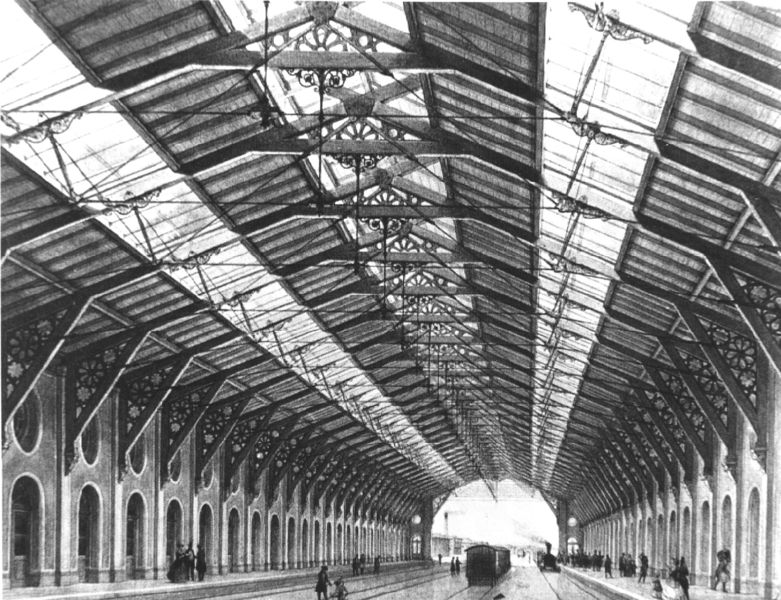
Titel: Einsteighalle des Münchner Ostbahnhofs
Künstler: Heinrich von Hügel
Standort: Nürnberg.
Institution: Verkehrsarchiv im Verkehrsmuseum
Schlagwörter: dunkel, gemälde, mann, schatten, weiß, frauen, menschen, ocker, stadt, fenster, frankreich, frau, glas, grau, hell, kleid, licht, männer, paris, schwarz, zeichnung, dach, gebäude, beige, leute, ornament, wand, architektur, barock, lang, stein, weit, rauch, sonne, decke, innen, kind, blas, kreis, rund, bogen, passanten, perspektive, türen, zug, linien, saal, industrie, rundbogen, wagen, strom, abfahrt, dampf, seile, balken, warten, transparenz, halle, flucht, foto, fotografie, photographie, bögen, eingang, eisen, gusseisen, außen, gerüst, offen, münchen, kohle, druck, schwarz-weiss, bahnhof, reihe, bleistift, entwurf, arkaden, photo, halbrund, skelett, okuli, reise, vue, bahn, eisenbahn, konstruktion, lokomotive, einfahrt, bahngleis, bahnsteig, dampflok, gleis, gleise, schiene, schienen, ankunft, reisende, fotographie, glasdach, stahl, verstrebungen, träger, streben, wiederholung, rosetten, hinterteil, drähte, ausfahrt, zeltdach, eisenbau, eklektizismus, bahnhofshalle, stahlkonstruktion, strebepfeiler, ingenieur, ingenieurskunst, sackbahnhof, stahlträger, balen, eisenbahnwaggon, gare, gare du nord, gare saint lazare, gosseisen, hall, hochspannung, ieisen, ingenieurarchitektur, ingenieurkunst, passagiere, perron, reisen, saint lazare, schienenstränge, stahl-glas, stahlbau, stahlskelett, stahlskelettbau, steige, t-träger, train, waggon, wellblech, dampflock, röhre, kidner, eisenwerk, wartehalle